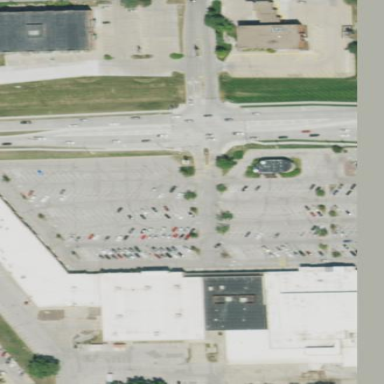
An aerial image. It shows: Retail area.